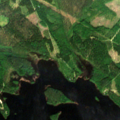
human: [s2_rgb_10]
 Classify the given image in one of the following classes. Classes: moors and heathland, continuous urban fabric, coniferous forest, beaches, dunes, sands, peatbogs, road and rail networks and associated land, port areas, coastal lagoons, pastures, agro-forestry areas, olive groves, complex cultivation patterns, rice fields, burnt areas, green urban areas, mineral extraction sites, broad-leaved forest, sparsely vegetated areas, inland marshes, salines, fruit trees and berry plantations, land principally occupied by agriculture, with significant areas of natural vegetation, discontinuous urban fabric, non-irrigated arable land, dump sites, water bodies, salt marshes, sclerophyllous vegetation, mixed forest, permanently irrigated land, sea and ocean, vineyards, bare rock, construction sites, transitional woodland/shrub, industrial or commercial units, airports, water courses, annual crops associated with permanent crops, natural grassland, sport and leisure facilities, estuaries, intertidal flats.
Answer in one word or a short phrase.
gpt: coniferous forest, mixed forest, water bodies